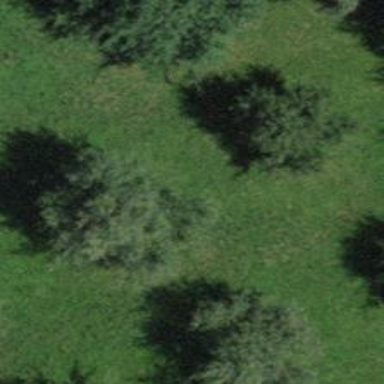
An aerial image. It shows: Agricultural area with broadleaved trees.